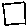
Label: square